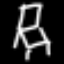
Label: chair